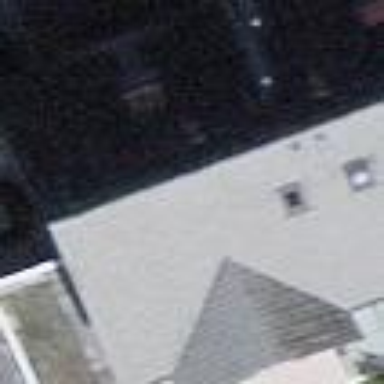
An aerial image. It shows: Building with tile roof.